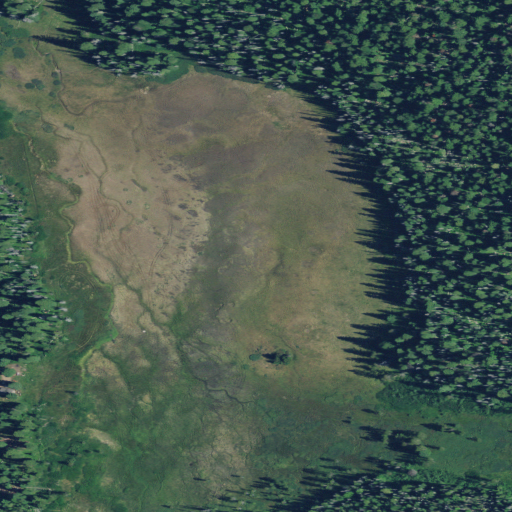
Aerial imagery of plain(s) in Oregon named Olallie Meadow containing herbaceous wetlands, evergreen forest, and woody wetlands